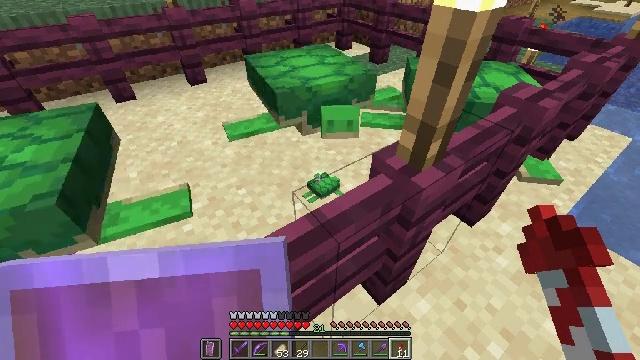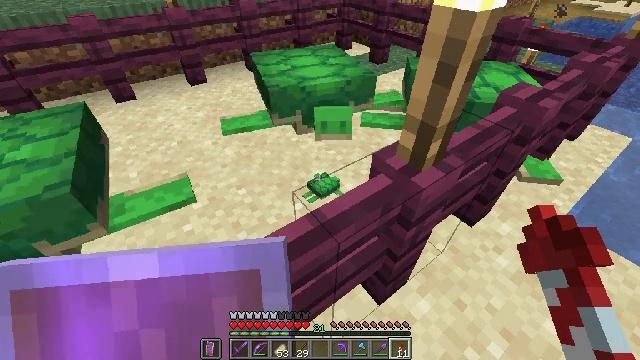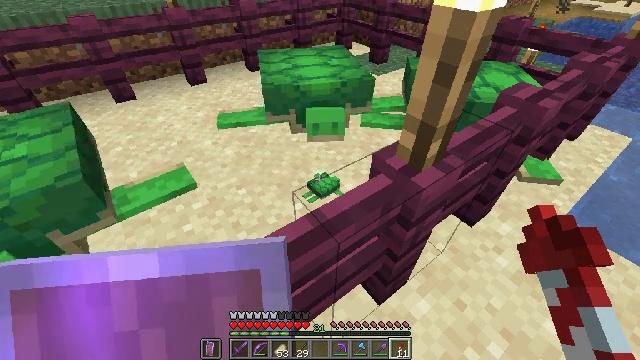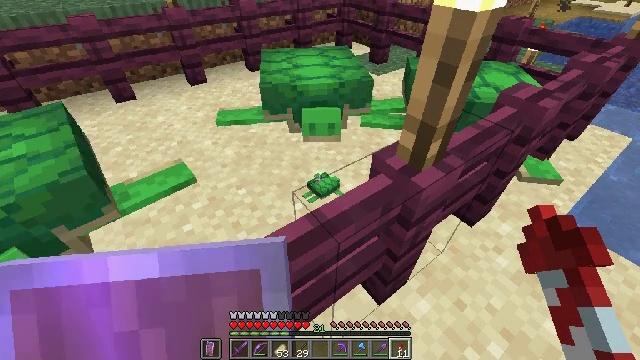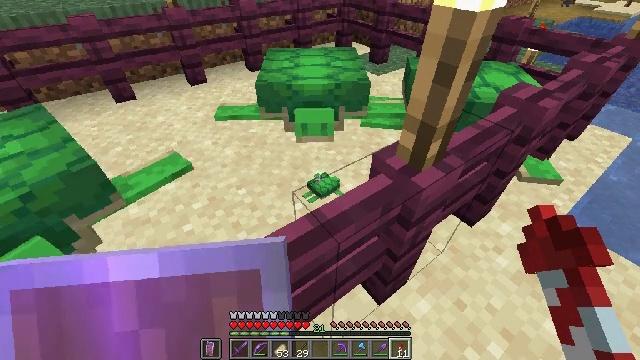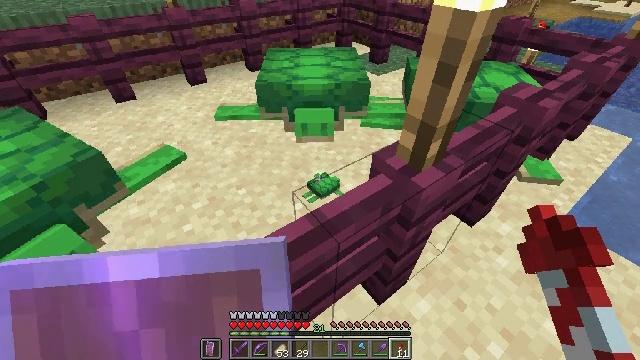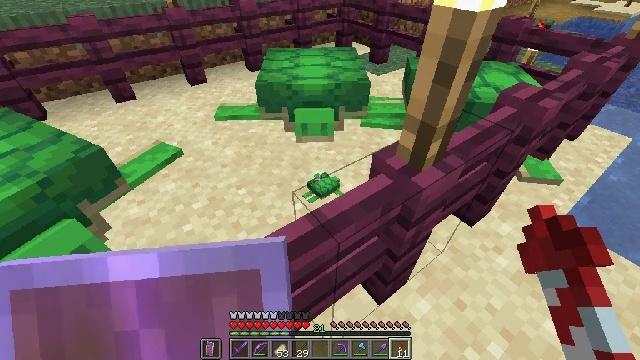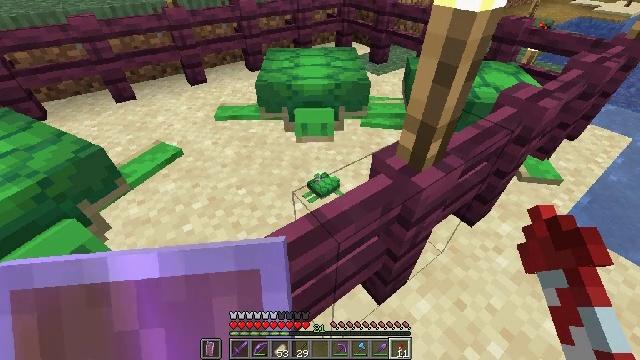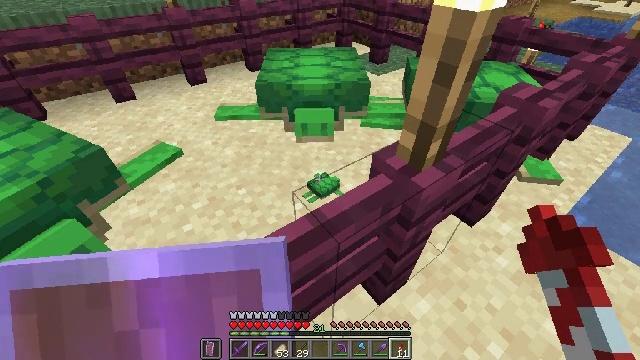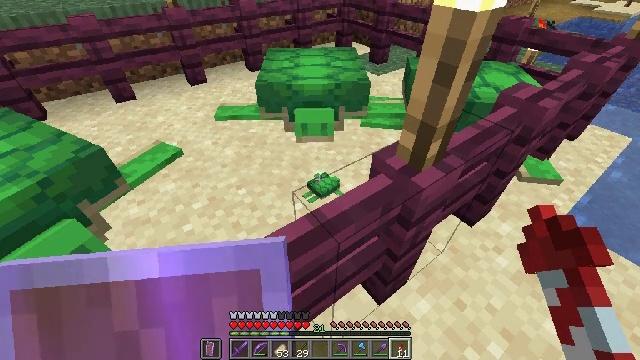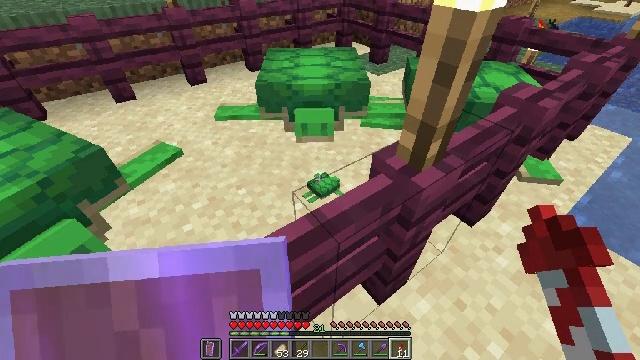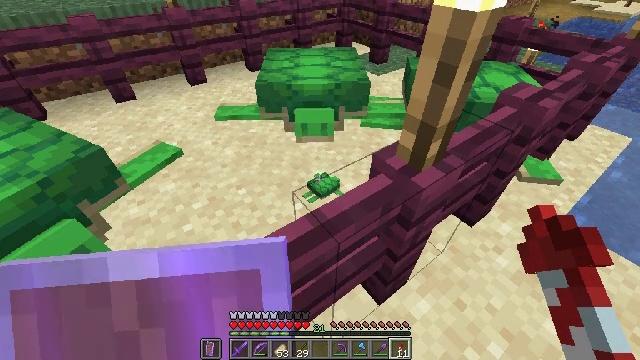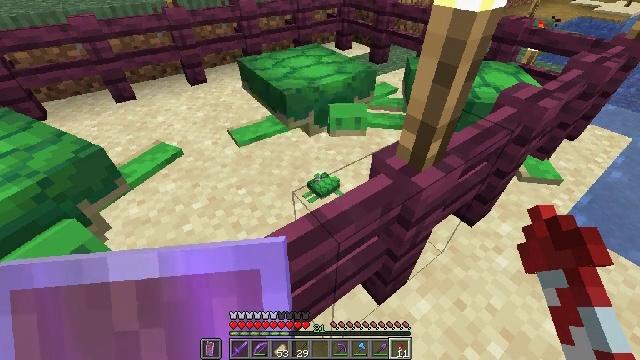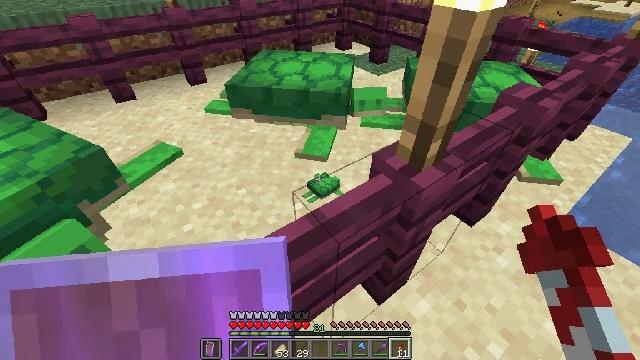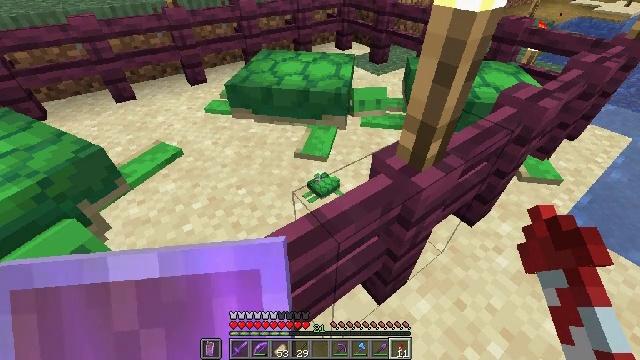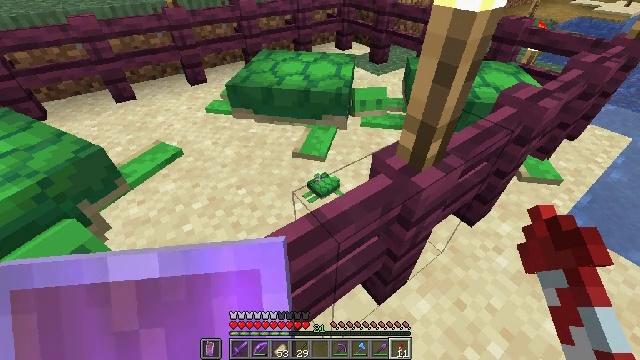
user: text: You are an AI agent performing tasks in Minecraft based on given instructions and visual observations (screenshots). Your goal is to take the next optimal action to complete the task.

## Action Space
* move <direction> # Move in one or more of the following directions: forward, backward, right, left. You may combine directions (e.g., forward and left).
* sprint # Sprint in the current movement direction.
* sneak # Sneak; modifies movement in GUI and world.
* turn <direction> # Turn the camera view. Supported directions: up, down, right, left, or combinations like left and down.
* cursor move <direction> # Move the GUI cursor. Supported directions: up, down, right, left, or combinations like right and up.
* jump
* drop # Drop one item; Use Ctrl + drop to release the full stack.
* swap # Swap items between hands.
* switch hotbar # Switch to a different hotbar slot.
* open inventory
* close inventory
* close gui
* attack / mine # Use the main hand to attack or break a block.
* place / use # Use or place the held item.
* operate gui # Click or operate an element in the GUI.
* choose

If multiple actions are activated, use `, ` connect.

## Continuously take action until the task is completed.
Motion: motion action
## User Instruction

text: Drop wheat seeds.
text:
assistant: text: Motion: no_op
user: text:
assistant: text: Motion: no_op
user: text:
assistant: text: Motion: no_op
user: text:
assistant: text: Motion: no_op
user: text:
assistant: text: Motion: no_op
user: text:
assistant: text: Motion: no_op
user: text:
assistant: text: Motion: no_op
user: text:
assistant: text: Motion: no_op
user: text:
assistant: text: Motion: no_op
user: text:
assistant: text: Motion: no_op
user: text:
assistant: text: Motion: no_op
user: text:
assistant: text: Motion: no_op
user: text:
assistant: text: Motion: no_op
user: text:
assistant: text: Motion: no_op
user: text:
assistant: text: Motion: no_op
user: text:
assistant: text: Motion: no_op
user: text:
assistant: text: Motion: no_op
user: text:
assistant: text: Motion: no_op
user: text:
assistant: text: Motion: no_op
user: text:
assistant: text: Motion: no_op
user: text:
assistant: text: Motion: no_op
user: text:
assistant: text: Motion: no_op
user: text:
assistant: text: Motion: no_op
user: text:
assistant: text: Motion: no_op
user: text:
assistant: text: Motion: no_op
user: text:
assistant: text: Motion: no_op
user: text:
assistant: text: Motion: no_op
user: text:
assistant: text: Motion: no_op
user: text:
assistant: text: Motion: no_op
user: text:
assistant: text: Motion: no_op